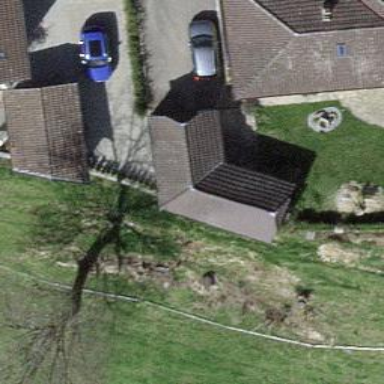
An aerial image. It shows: Garage.